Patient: sex M, age 76
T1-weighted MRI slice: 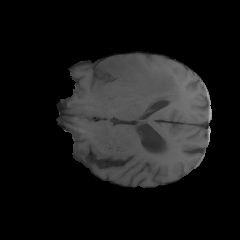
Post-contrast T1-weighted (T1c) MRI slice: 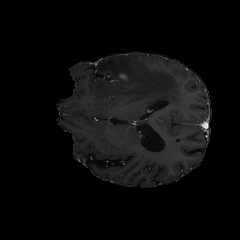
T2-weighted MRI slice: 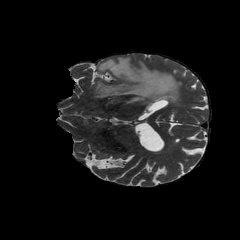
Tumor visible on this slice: yes
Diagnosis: Glioblastoma, IDH-wildtype
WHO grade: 4